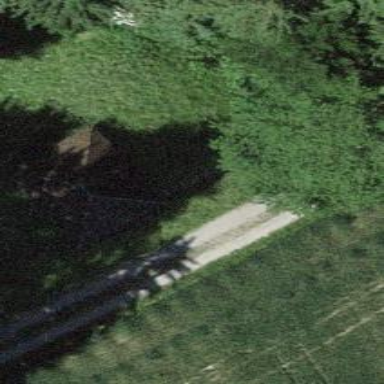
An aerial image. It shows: Bench.